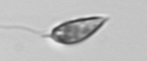
Label: Prorocentrum_triestinum